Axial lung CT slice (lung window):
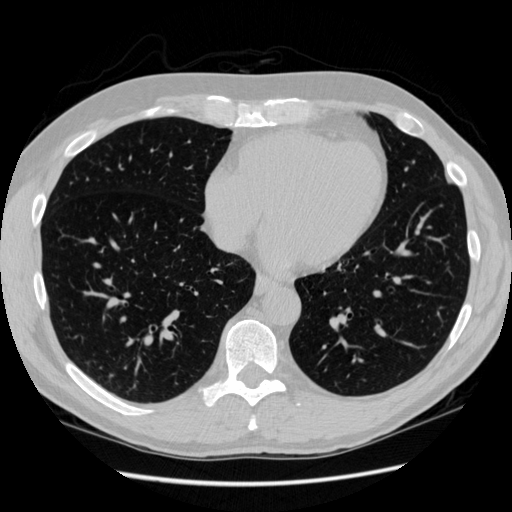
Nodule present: no